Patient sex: F
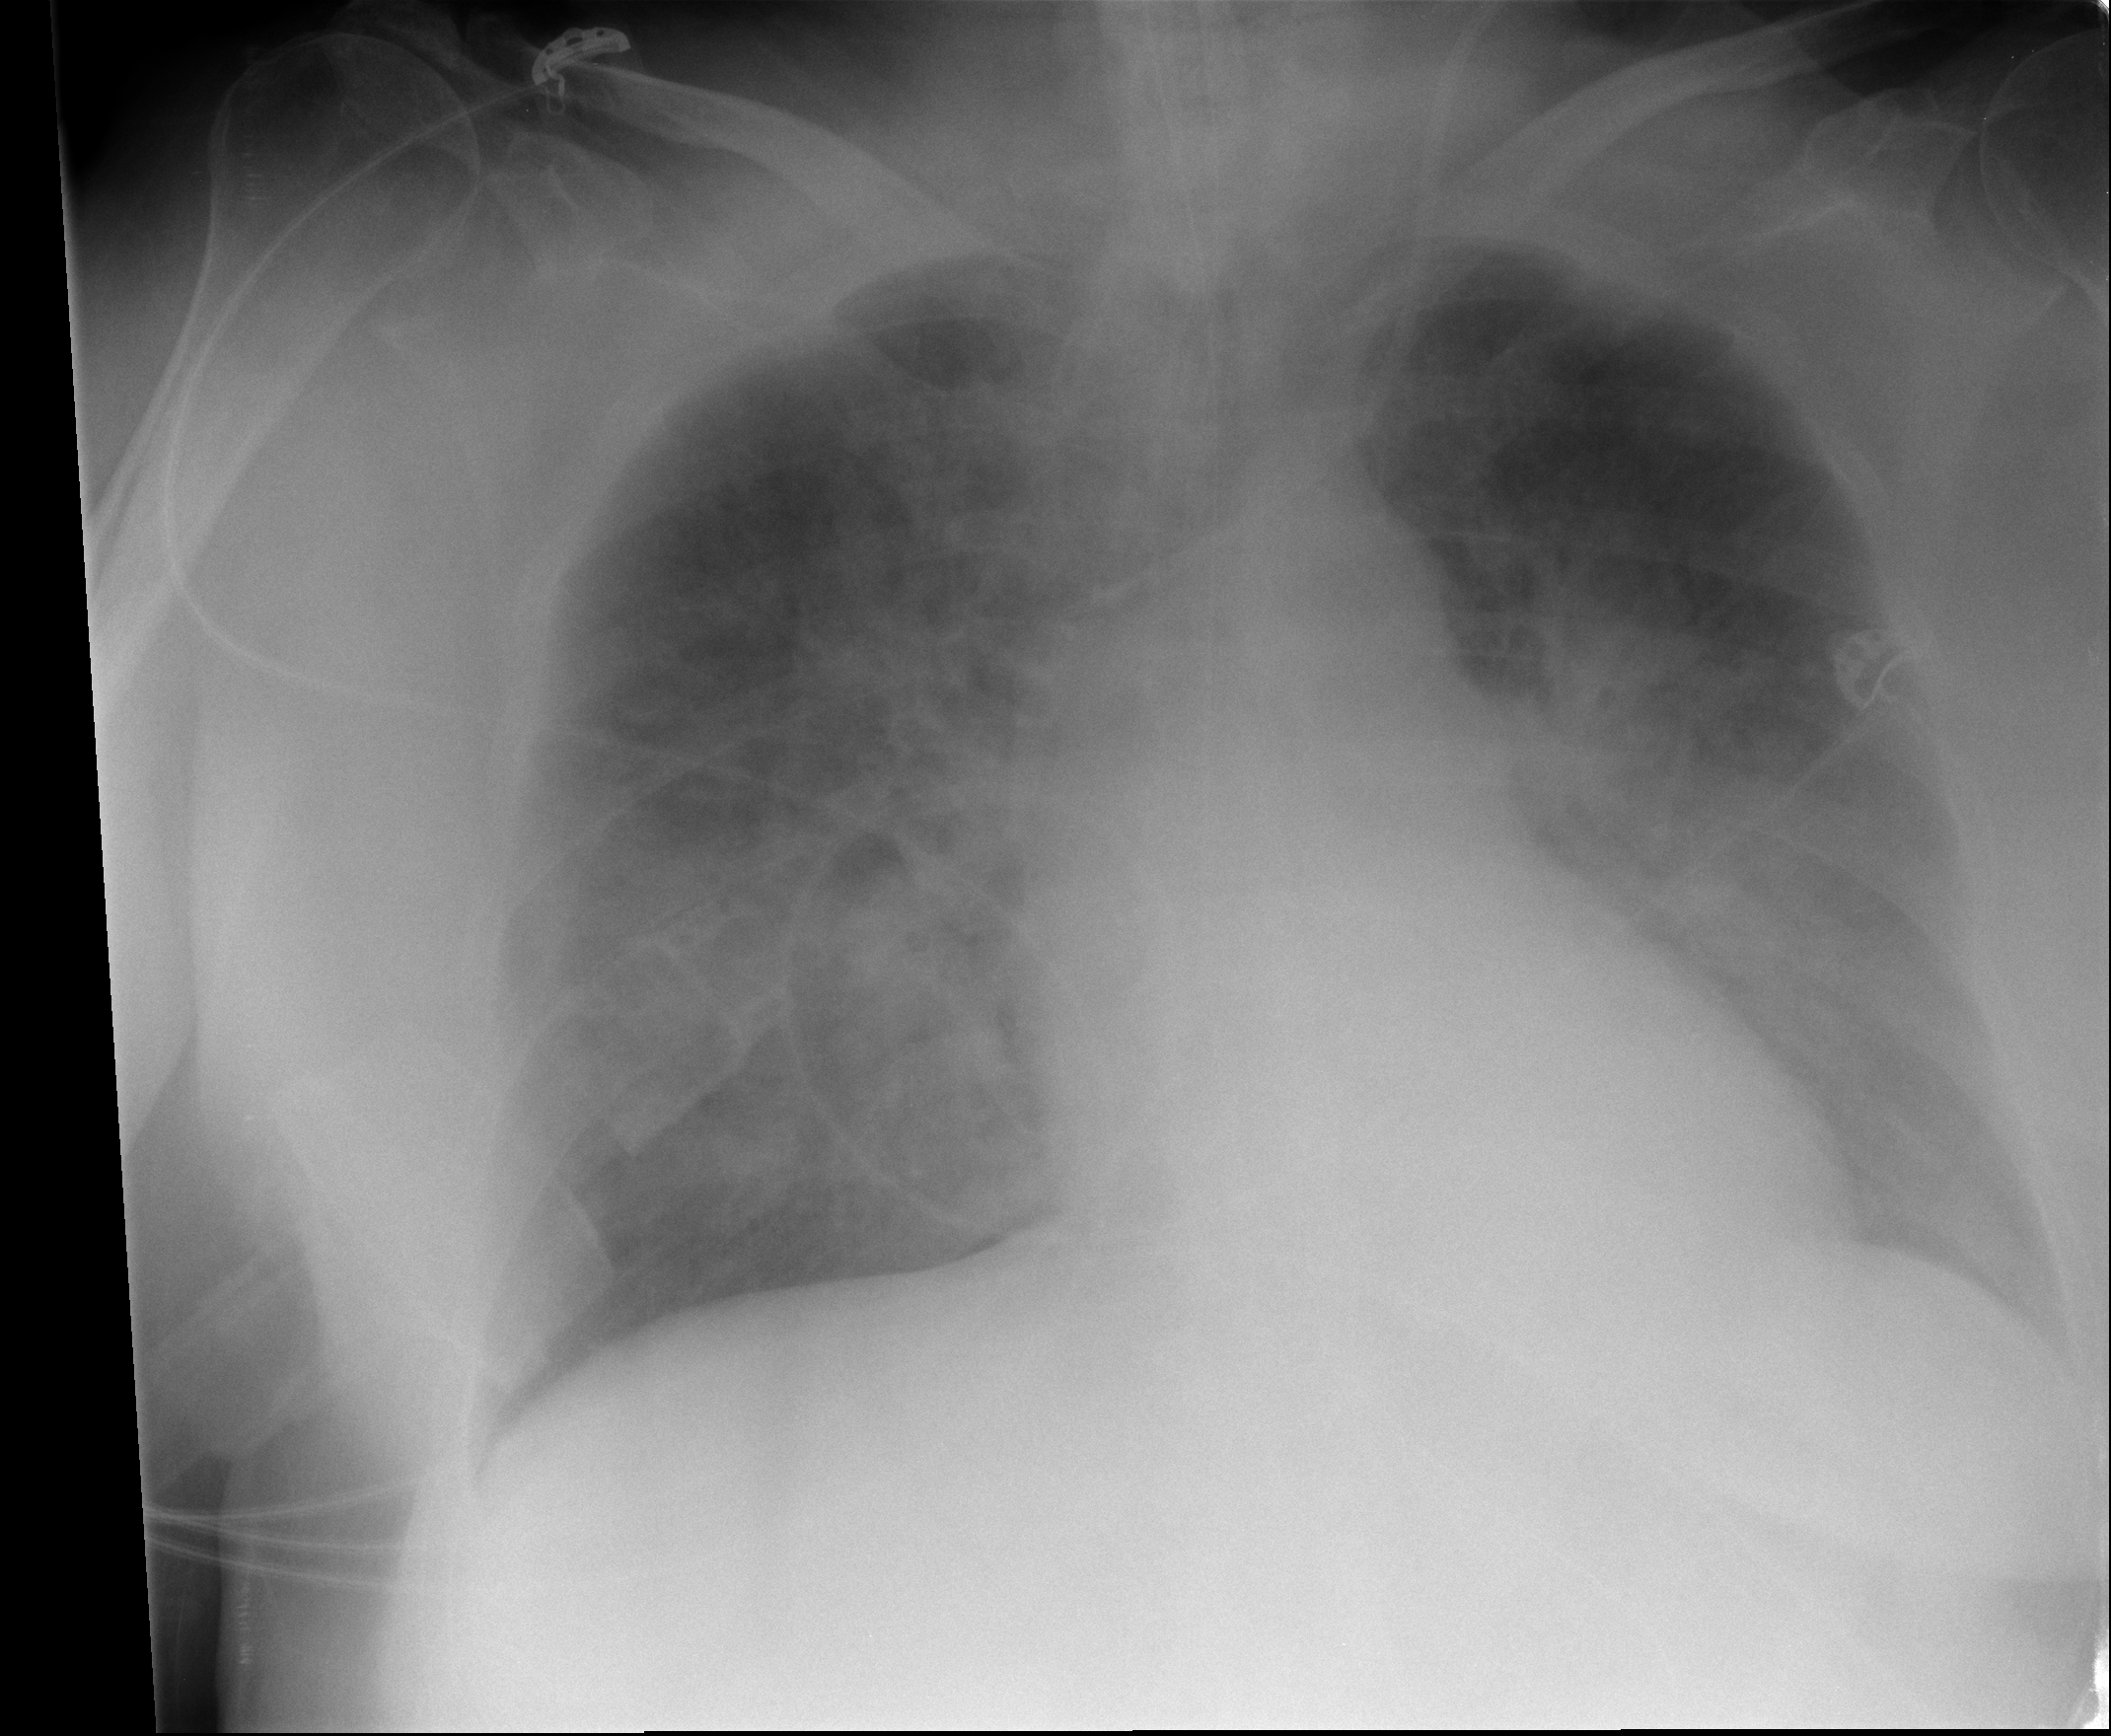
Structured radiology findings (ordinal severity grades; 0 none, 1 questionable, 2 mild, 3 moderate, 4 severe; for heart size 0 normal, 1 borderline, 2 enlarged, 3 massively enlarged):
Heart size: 1
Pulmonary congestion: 3
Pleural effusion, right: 0
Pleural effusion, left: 0
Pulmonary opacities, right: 3
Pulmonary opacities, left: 3
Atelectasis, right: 0
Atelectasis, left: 0